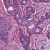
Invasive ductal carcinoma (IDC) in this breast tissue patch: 1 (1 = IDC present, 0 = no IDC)